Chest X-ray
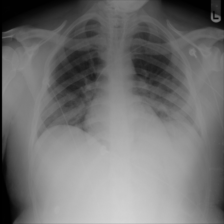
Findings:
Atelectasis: negative
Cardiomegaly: negative
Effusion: positive
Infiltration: positive
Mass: negative
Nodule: negative
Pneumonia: negative
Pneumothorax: negative
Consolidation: negative
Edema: negative
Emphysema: negative
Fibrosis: negative
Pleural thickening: negative
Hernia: negative